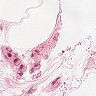
Metastatic tissue present: no